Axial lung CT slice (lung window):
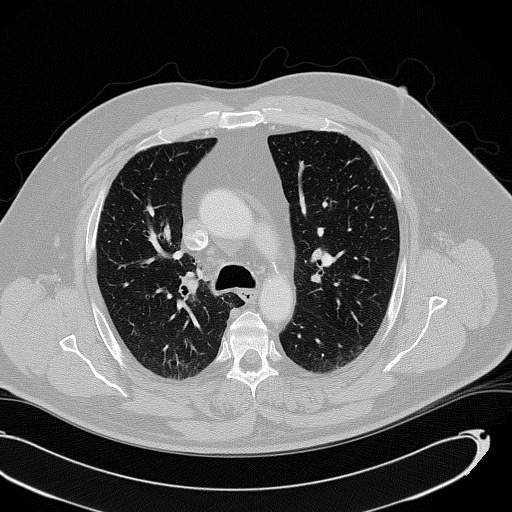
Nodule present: no